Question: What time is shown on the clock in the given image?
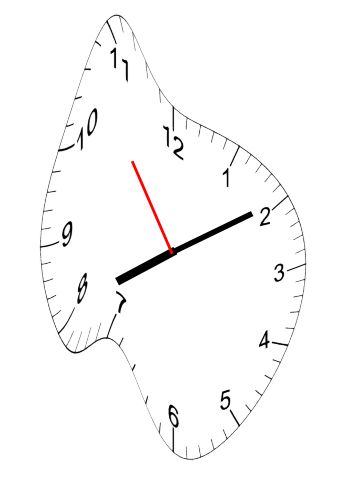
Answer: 08:09:54